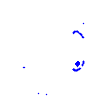
Particle: pion